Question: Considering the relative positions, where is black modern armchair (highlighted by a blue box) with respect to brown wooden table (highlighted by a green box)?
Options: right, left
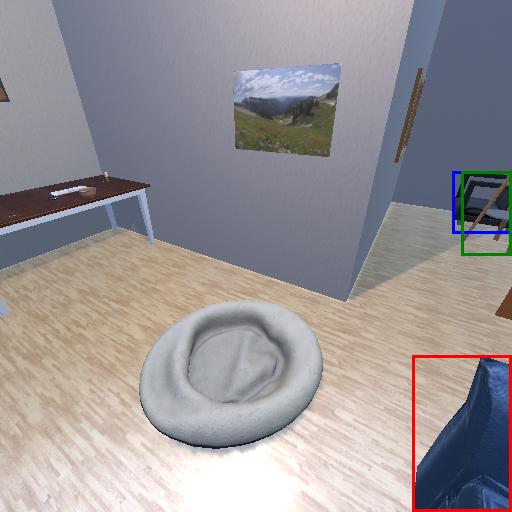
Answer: right